Brain MRI, modality: ceT1
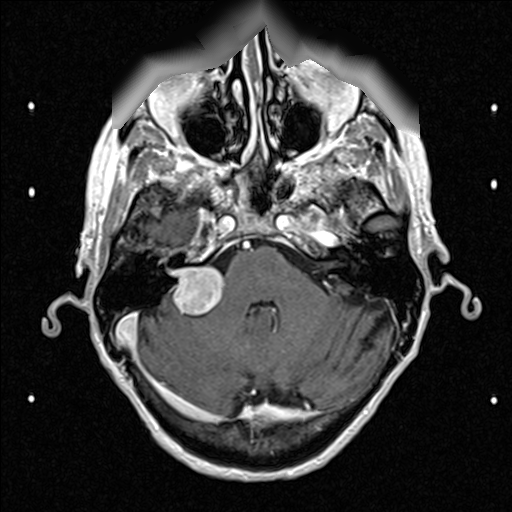